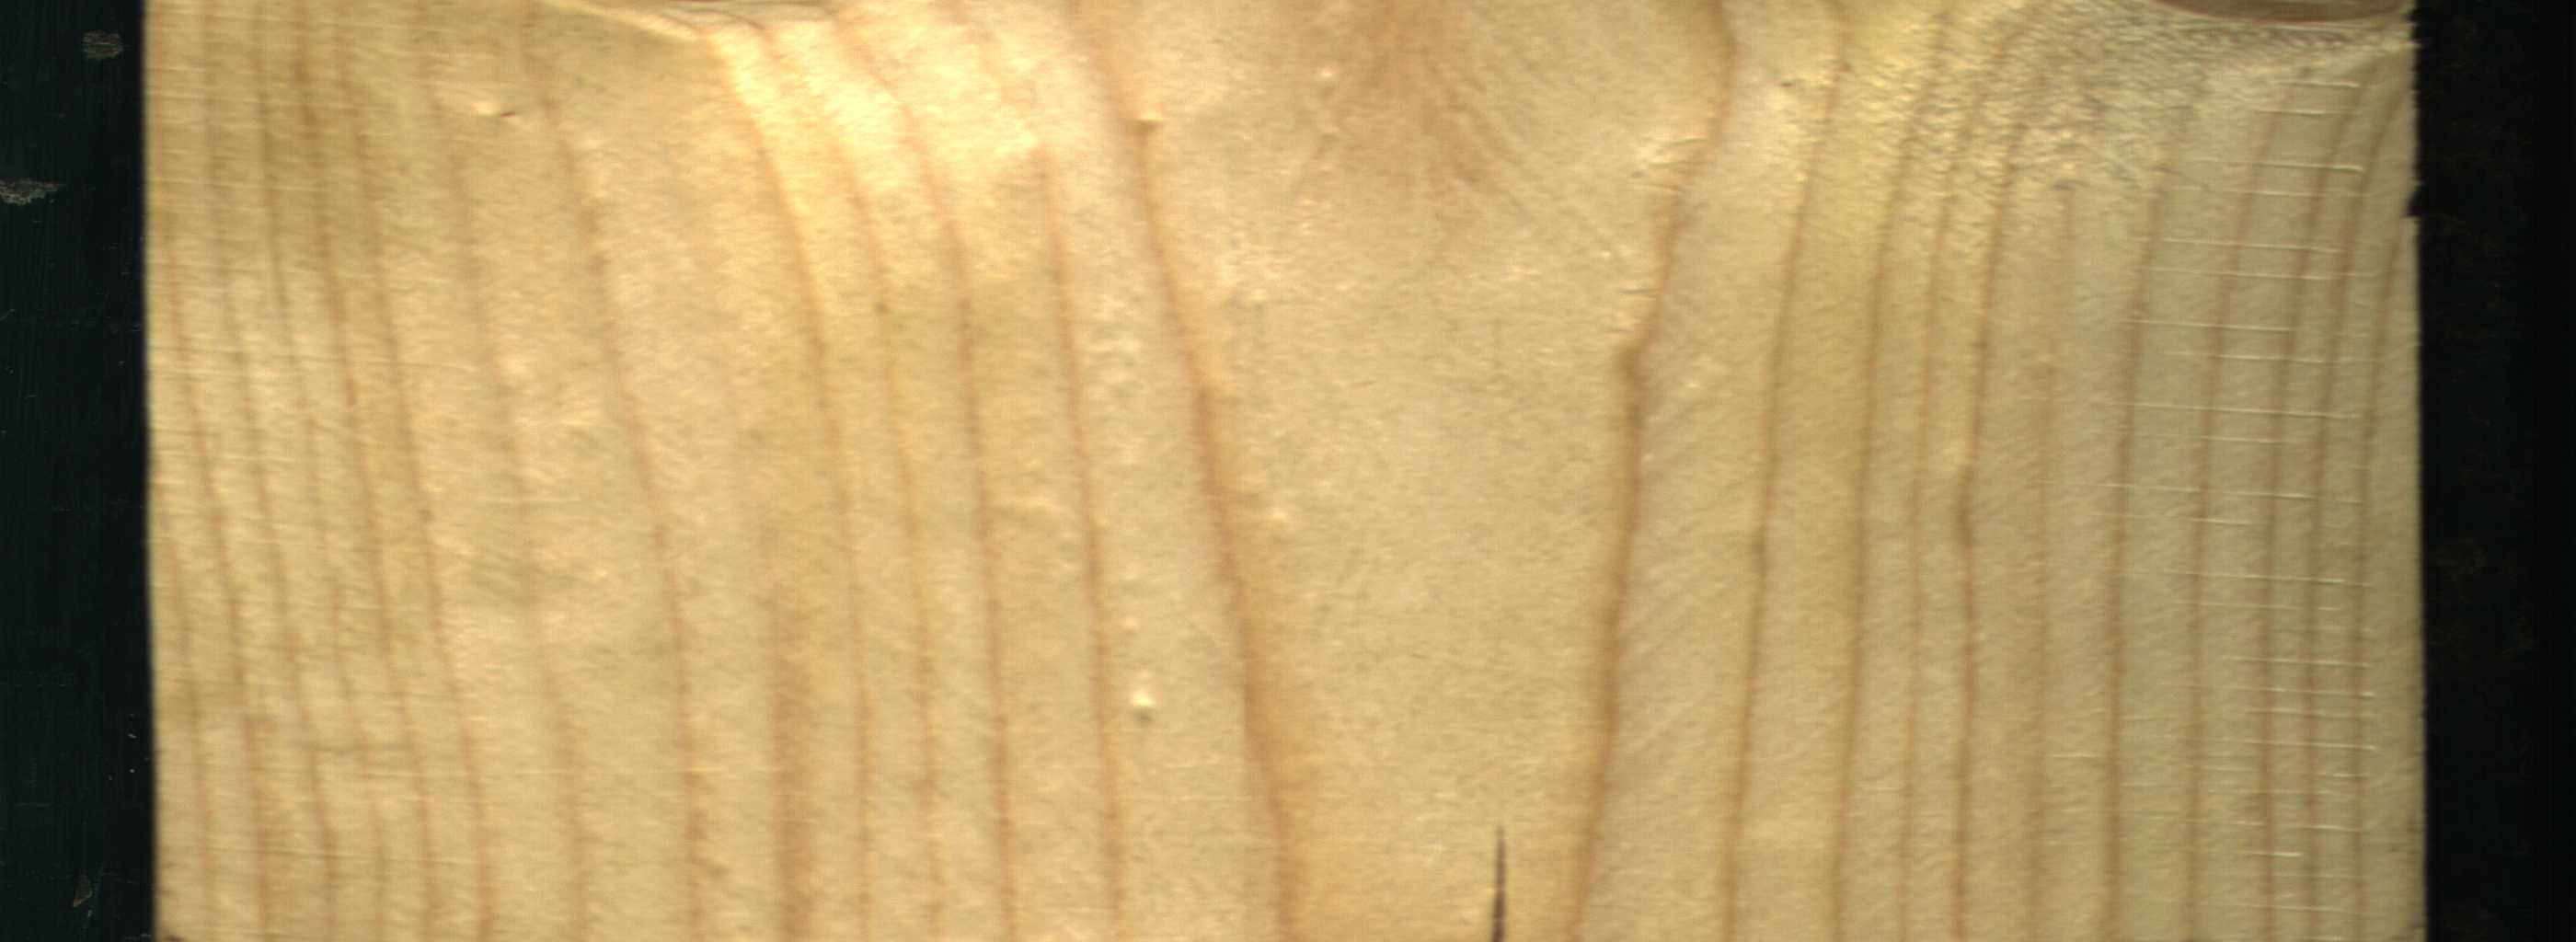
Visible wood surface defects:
Crack
Live_Knot